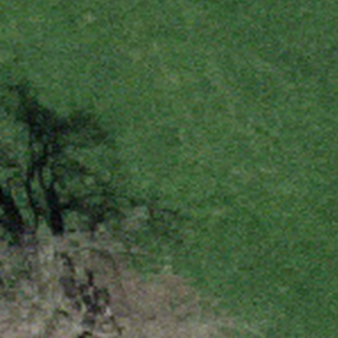
Label: other